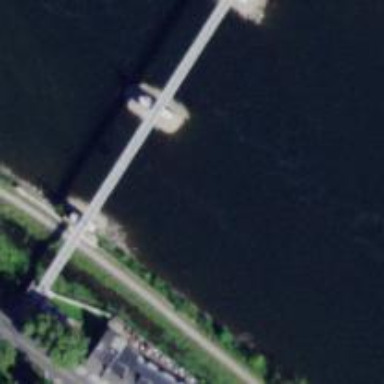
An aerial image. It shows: Pier supporting bridge.